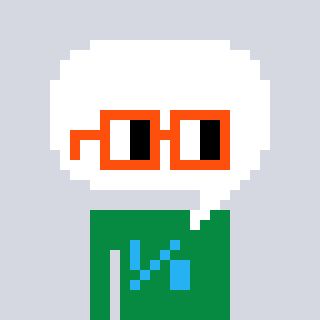
a pixel art character with square orange glasses, a speech bubble-shaped head and a green-colored body on a cool background